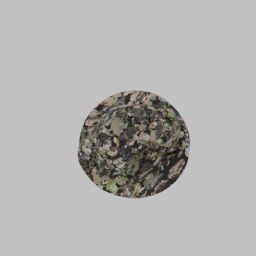
Label: nature